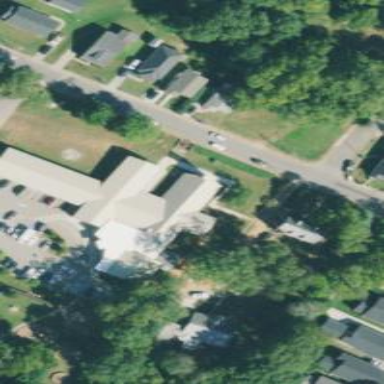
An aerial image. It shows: Building serving as place of worship.